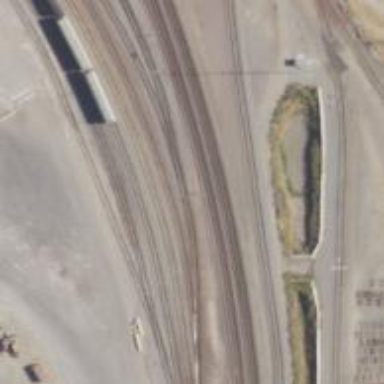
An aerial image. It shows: Railway yard.